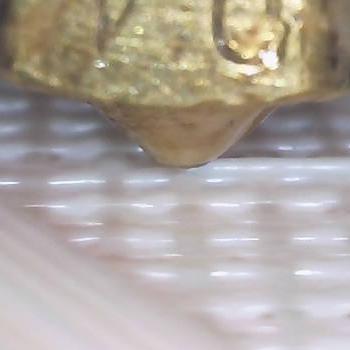
Flow rate: 66%